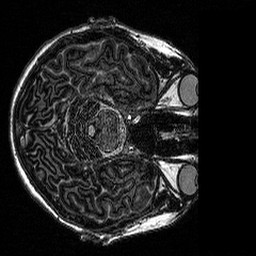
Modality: MP2RAGE
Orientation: axial
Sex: female
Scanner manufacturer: siemens
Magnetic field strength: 3 T
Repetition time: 5 s
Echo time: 0.00292 s